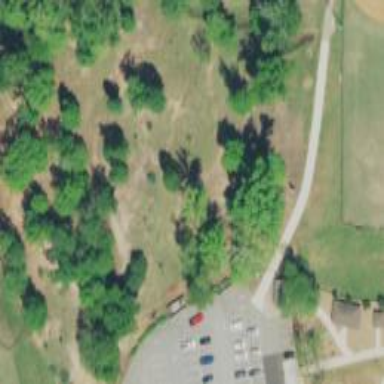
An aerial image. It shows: Disc golf tee.